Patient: sex F, age 19
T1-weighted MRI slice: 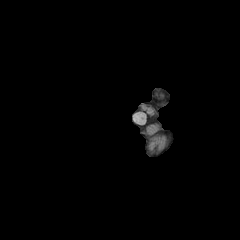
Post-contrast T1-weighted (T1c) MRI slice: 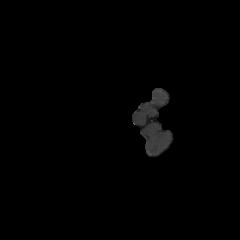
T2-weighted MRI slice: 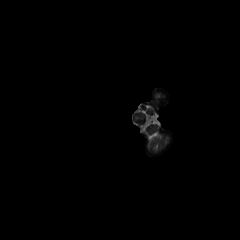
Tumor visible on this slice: no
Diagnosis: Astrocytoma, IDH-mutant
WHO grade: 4